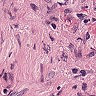
Metastatic tissue present: no